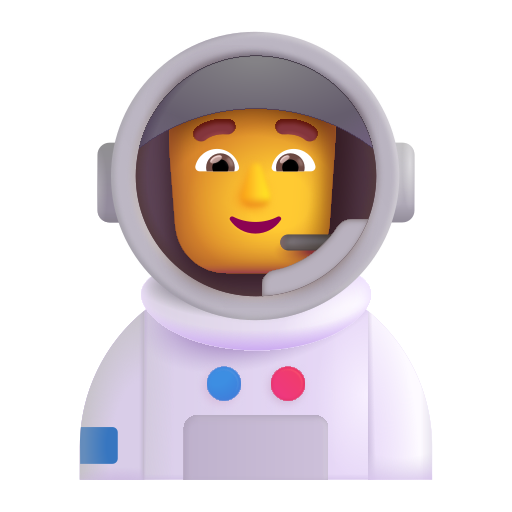
man astronaut color default